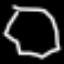
Label: octagon